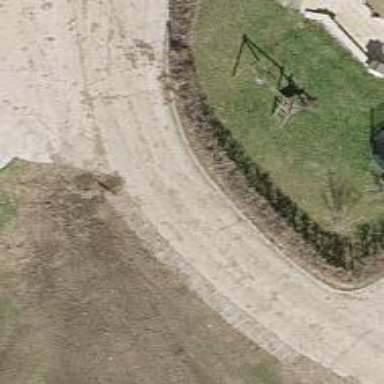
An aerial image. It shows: Hedge barrier.